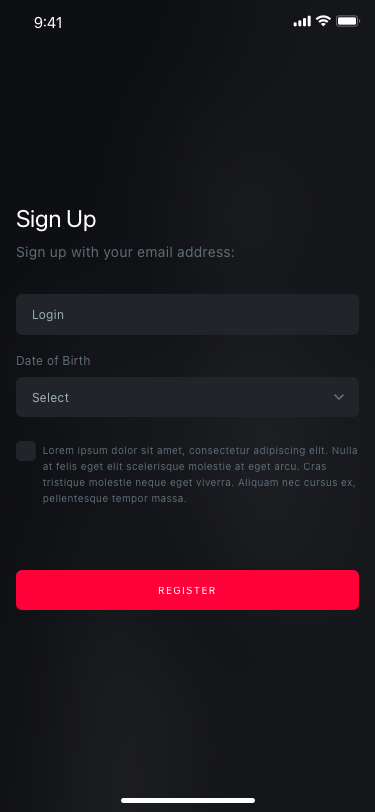
Text in this UI design:
Lorem ipsum dolor sit amet, consectetur adipiscing elit. Nulla at felis eget elit scelerisque molestie at eget arcu. Cras tristique molestie neque eget viverra. Aliquam nec cursus ex, pellentesque tempor massa.
Sign Up
Sign up with your email address: